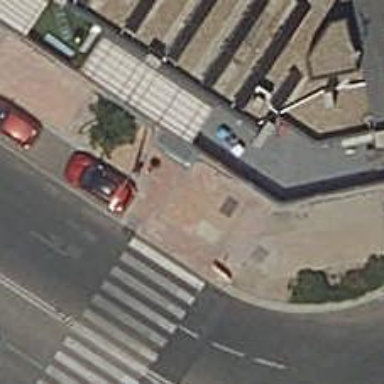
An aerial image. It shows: Bus stop with platform for public transport.